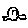
Label: car